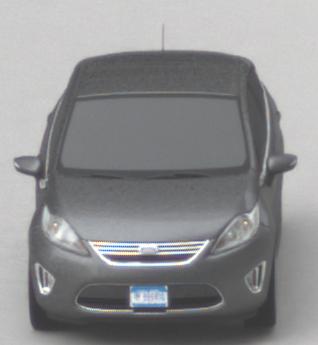
Make: Ford
Model: Fiesta
Detailed model: ’09 Sedan (seventh series)
Model produced from: 2010
Model produced until: 2017
Doors: 4
Color: gray
Road condition: dry road
Daytime: midday
Contrast: low contrast